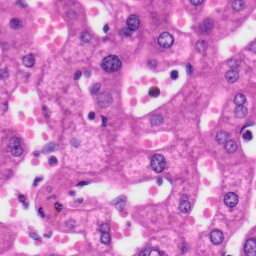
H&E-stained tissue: Liver